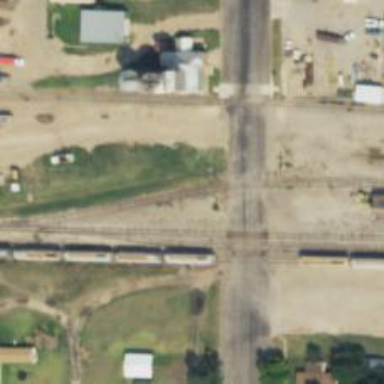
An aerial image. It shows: Railway siding with rails.